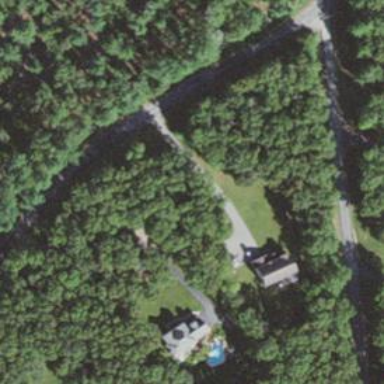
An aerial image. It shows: Residential driveway serving as service road.